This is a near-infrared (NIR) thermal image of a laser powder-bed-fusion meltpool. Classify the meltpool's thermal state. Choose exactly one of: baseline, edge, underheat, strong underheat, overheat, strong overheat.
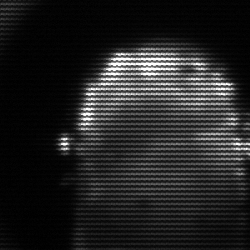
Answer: baseline